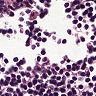
Metastatic tissue present: no